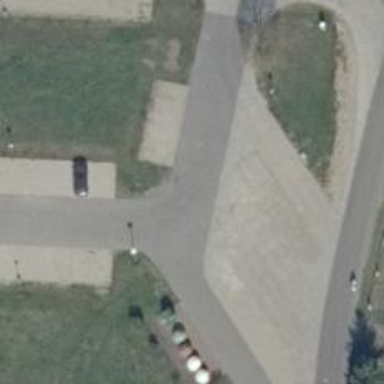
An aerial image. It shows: Asphalt parking aisle along service road.